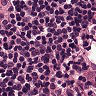
Metastatic tissue present: no